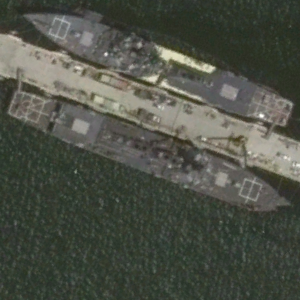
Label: destroyer